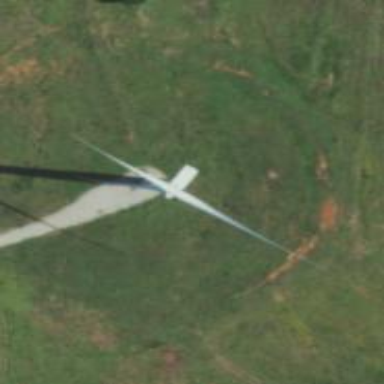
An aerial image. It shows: Wind generator with horizontal axis. The generator is wind turbine.